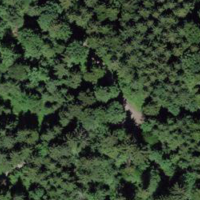
EUNIS habitat code: 44
Species observed at this site:
Milvus milvus
Sitta europaea